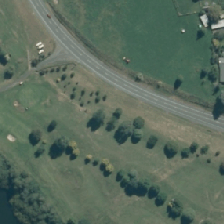
Land cover: urban_parkland